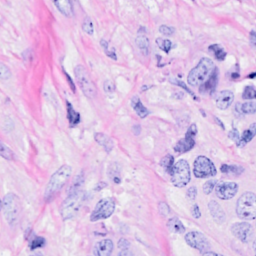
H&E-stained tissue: Breast